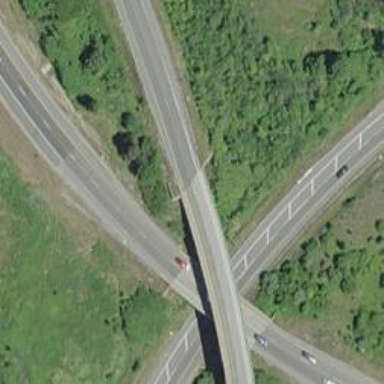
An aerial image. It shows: Bridge with asphalt surface on motorway link.